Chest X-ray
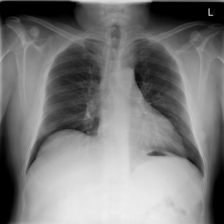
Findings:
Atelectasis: negative
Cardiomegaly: negative
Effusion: negative
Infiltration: negative
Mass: negative
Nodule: negative
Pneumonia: negative
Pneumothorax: negative
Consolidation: negative
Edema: negative
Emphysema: negative
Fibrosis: negative
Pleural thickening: negative
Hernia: negative